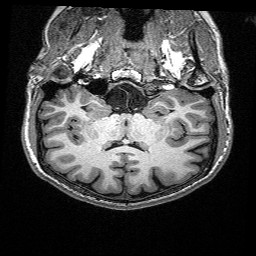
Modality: T1w
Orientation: sagittal
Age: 27
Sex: female
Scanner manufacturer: siemens
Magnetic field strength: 3 T
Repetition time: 2.4 s
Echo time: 0.03 s